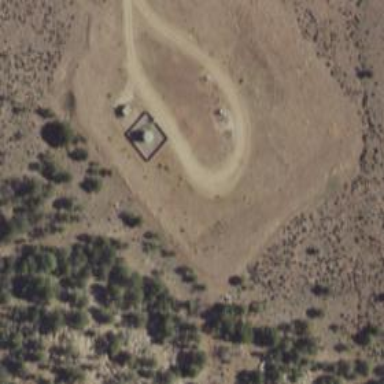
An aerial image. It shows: Storage tank that is man-made.